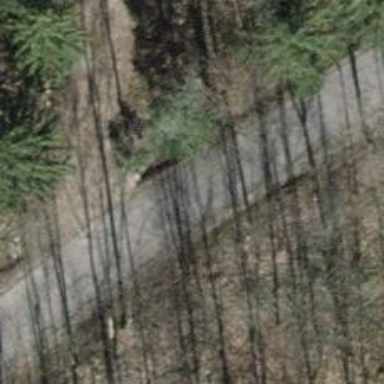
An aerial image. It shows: Unclassified road with asphalt surface.